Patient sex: M
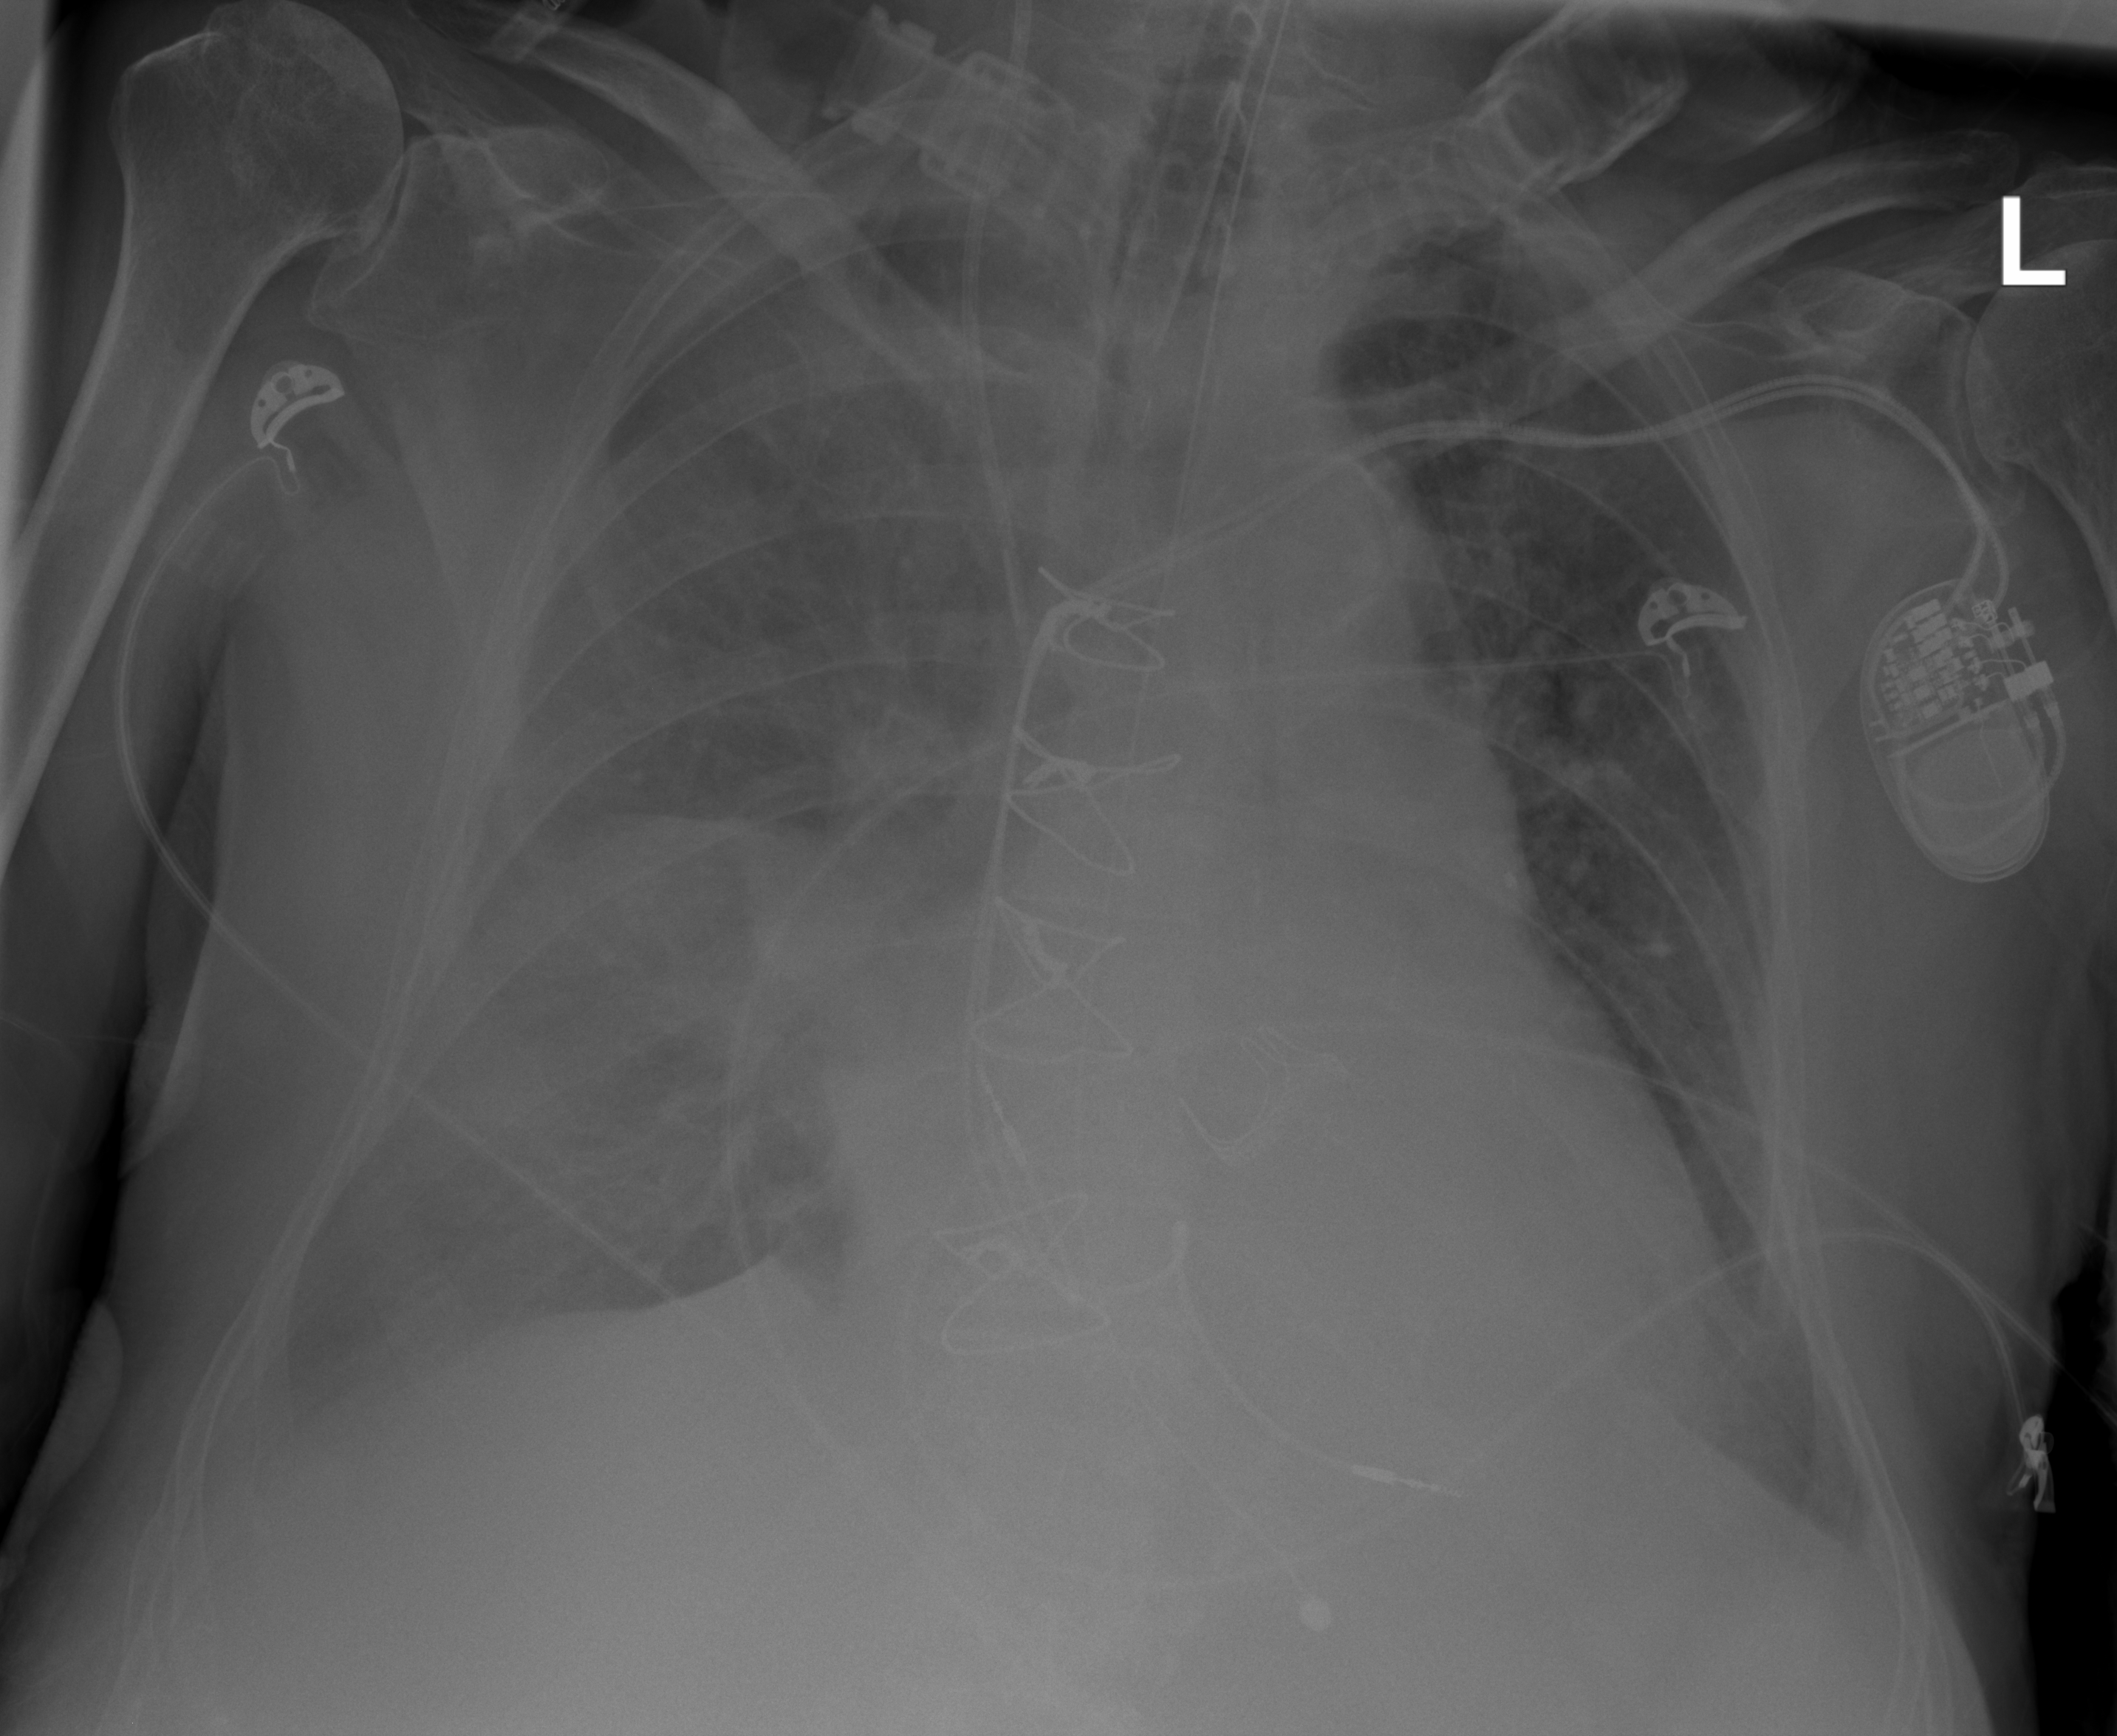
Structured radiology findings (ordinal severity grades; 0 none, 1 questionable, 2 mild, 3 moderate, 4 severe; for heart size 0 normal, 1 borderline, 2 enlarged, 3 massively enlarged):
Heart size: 2
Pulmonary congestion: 3
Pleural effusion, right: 3
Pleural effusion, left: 2
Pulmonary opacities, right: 3
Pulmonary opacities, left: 2
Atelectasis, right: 3
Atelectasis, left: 2